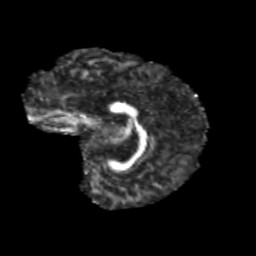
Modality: FA
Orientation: sagittal
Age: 13
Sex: female
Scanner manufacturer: siemens
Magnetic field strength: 3 T
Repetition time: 3.8 s
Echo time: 0.07 s